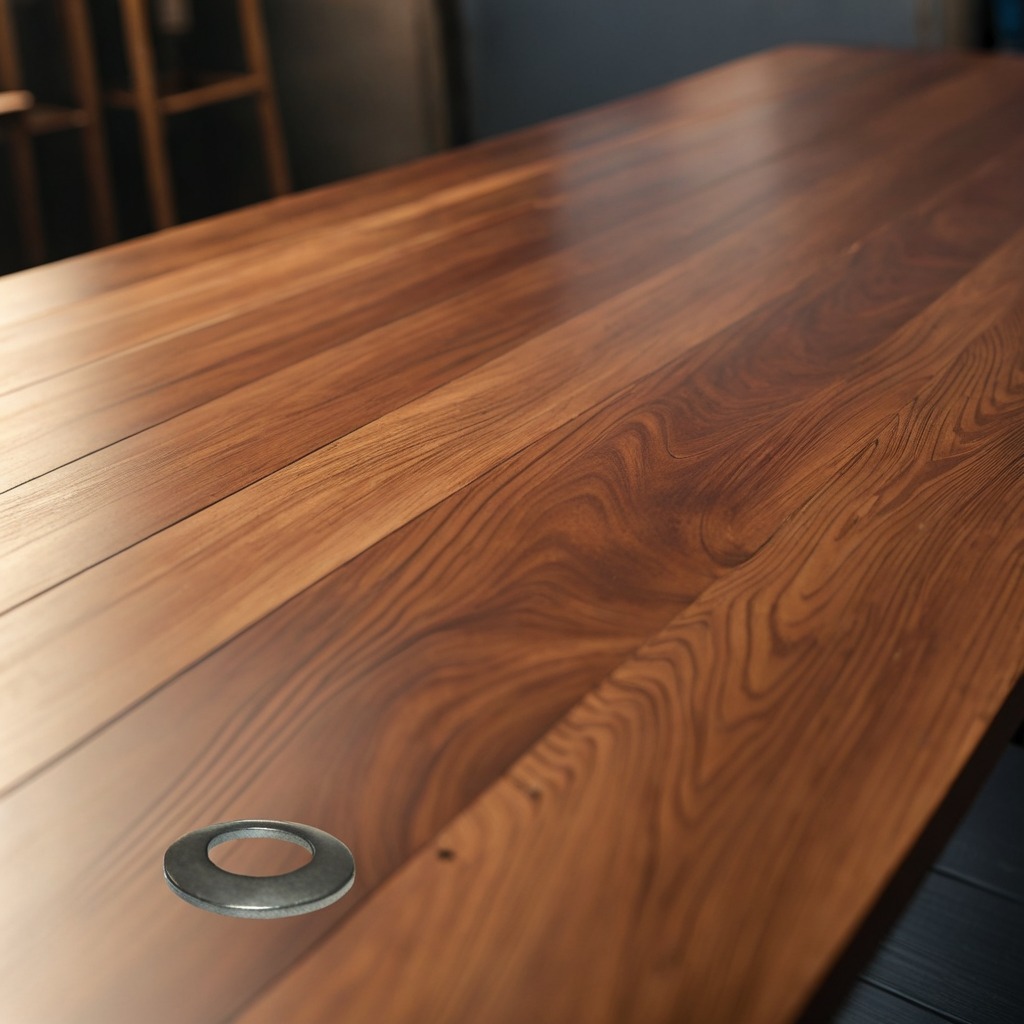
A flat metal washer is lying on the wooden table.